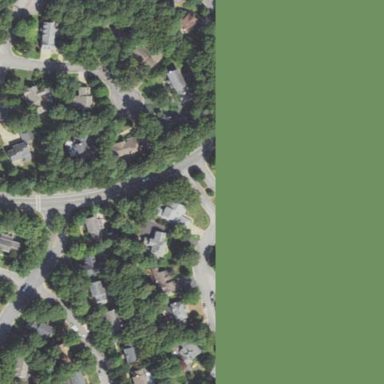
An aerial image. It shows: Residential area within neighborhood.